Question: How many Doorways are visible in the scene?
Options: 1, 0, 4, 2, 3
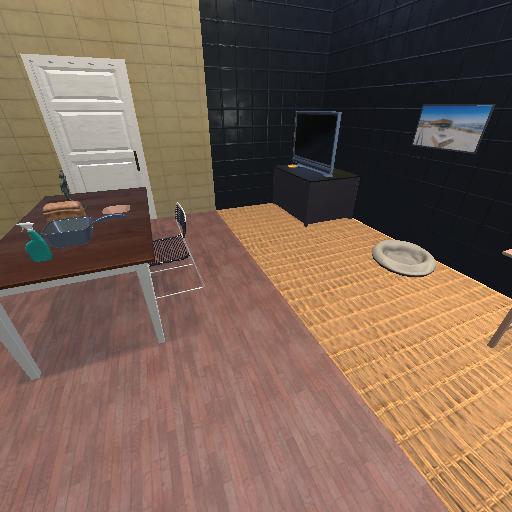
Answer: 1